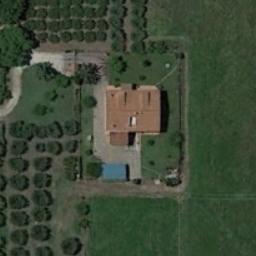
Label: sparse_residential